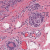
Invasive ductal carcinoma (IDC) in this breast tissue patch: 1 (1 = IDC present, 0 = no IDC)